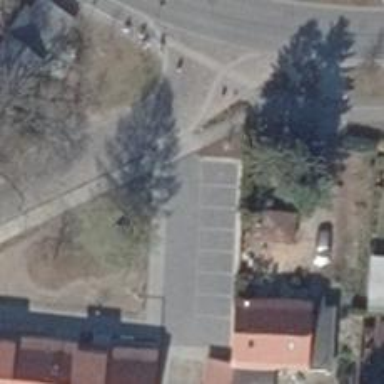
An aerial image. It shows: Road serving as parking aisle.